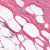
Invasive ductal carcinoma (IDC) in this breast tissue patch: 0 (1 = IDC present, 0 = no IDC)